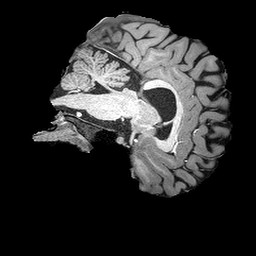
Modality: T1w
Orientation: sagittal
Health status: ill